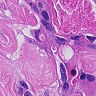
Metastatic tissue present: yes